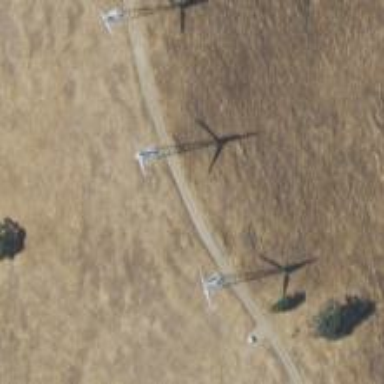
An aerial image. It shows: Wind turbine generator manufactured by Vestas.